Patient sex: F
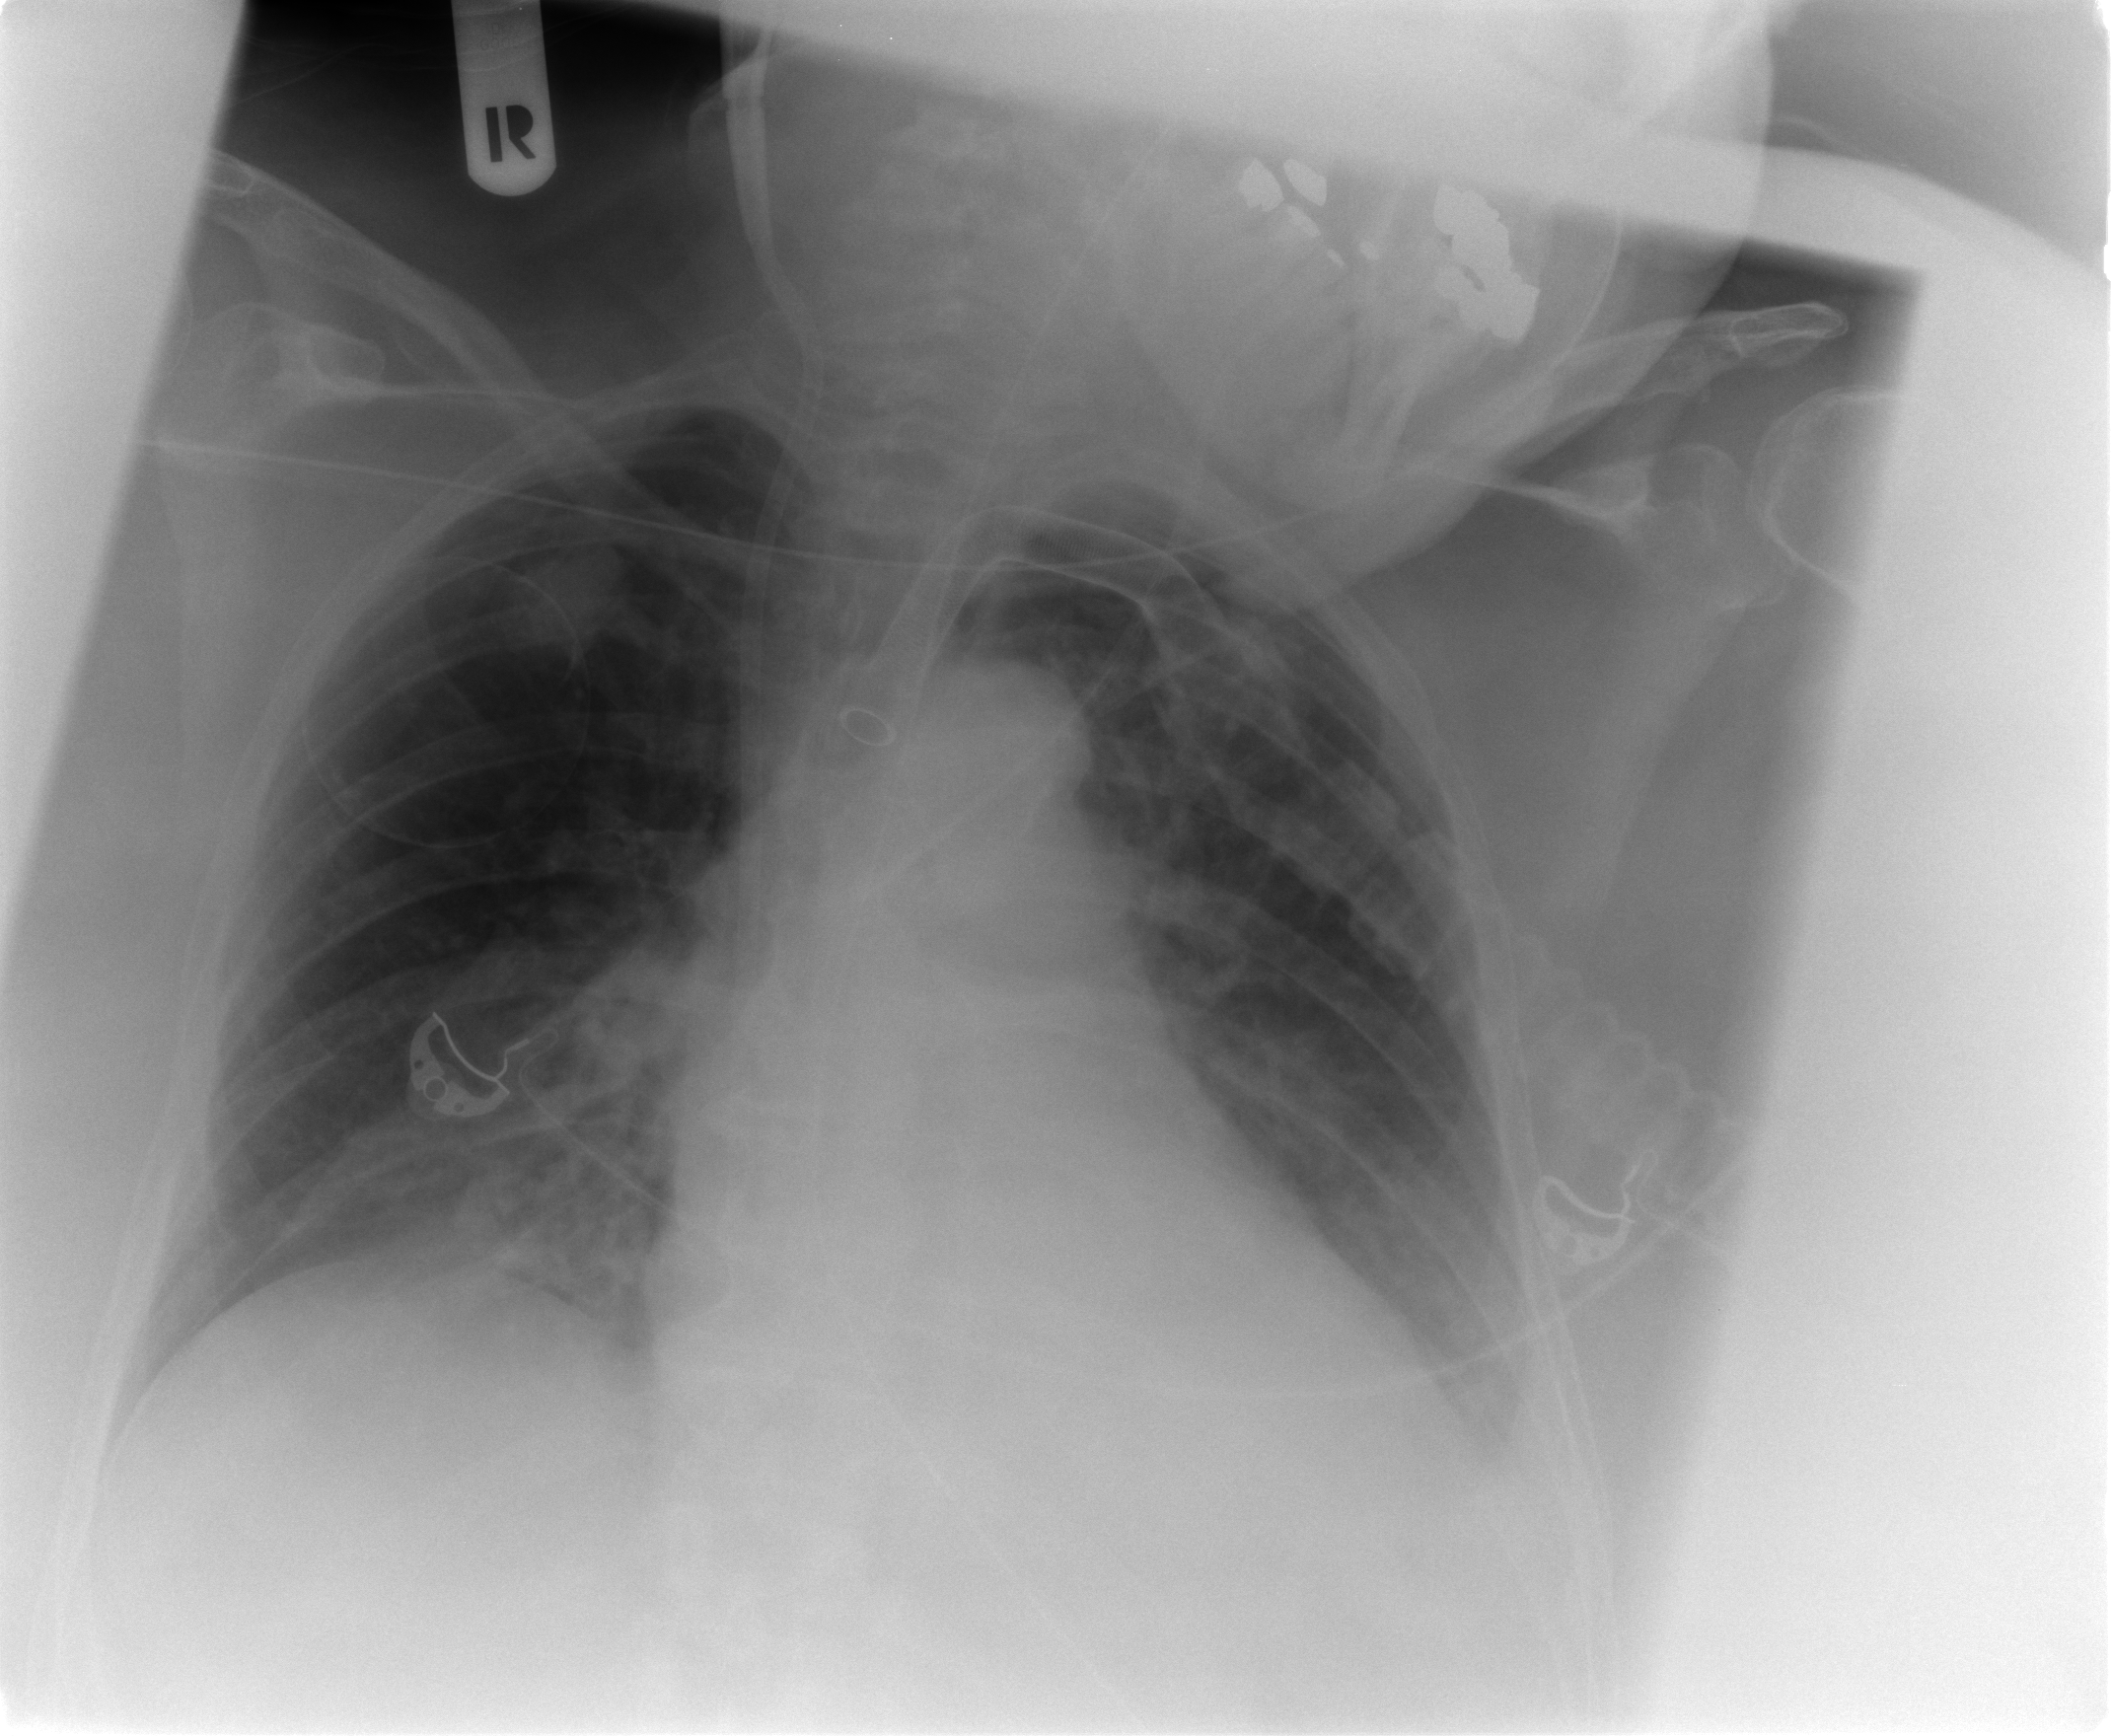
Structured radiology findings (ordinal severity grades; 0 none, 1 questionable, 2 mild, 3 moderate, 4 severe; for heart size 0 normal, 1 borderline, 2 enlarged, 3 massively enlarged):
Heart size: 2
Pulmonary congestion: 2
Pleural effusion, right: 2
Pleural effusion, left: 2
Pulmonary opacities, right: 2
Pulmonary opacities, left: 0
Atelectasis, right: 2
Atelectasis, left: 2